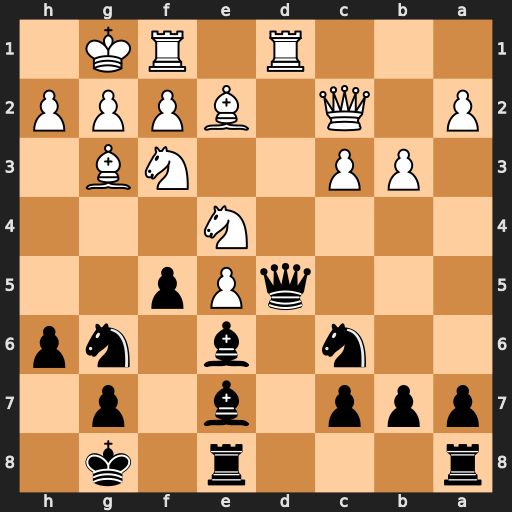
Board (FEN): r3r1k1/ppp1b1p1/2n1b1np/3qPp2/4N3/1PP2NB1/P1Q1BPPP/3R1RK1
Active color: b
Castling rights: -
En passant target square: -
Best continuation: Qxe4 Bd3 Qg4 h3 Qh5